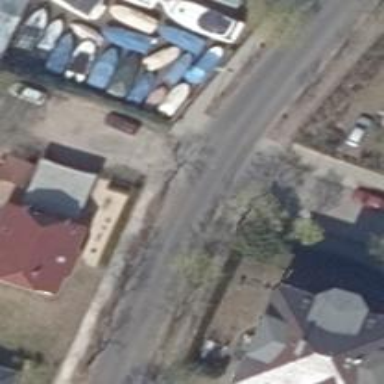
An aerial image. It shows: Smooth asphalt road in residential area.